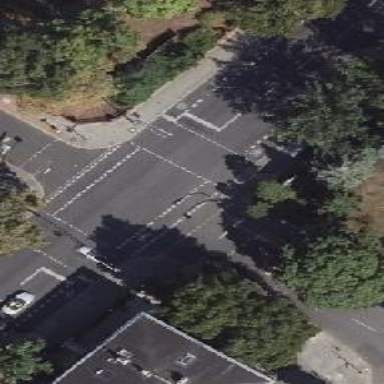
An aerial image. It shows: Road crossing with traffic signals.